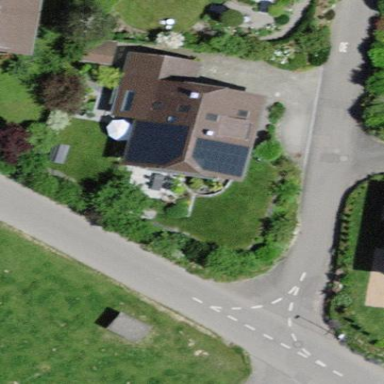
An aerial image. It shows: Simple house.